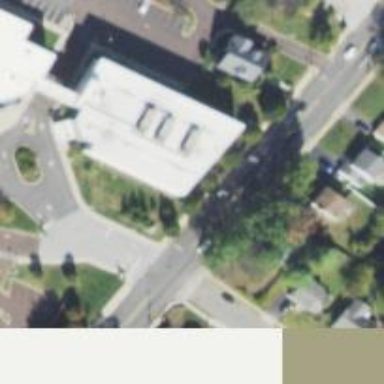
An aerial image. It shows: Clinic building providing healthcare services.